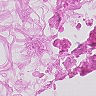
Metastatic tissue present: no